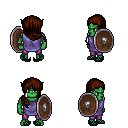
a pixel art fantasy rpg character, male body template, orc, green skin, chain tabard jacket, magenta pants, brown right-swept hairstyle, ghillies, shield, four views (front, back, left, right), 2x2 character sprite sheet, small pixel art, hard edges, no anti-aliasing